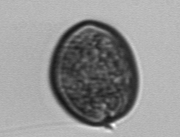
Label: Prorocentrum